Question: I am trying to understand this diagram and after reading over PowerPoints and the Book I still don't see an answer to my question.

What is the difference between the single line and the double line connecting the relationship to the entities? Thank you.
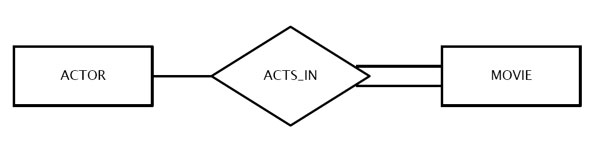
Answer: It signifies total participation of Movie in Acts_In. Also known as existence dependency.